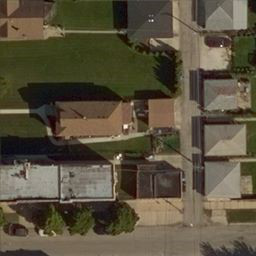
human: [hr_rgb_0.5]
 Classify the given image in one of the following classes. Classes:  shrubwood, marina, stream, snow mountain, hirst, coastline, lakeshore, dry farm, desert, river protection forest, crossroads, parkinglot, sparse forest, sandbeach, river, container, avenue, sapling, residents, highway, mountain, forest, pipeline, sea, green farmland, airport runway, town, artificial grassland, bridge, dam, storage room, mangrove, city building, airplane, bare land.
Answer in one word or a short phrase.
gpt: residents